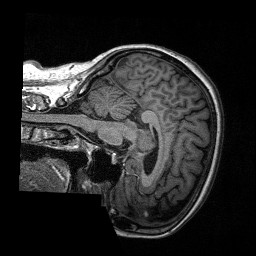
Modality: T1w
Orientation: sagittal
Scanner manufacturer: siemens
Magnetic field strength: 3 T
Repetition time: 2.3 s
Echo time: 0.00226 s